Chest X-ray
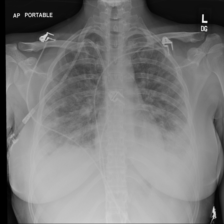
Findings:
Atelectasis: negative
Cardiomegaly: negative
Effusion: positive
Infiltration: positive
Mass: negative
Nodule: negative
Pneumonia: negative
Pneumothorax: negative
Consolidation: negative
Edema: negative
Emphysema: negative
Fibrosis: negative
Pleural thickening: negative
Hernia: negative